Question: How can I edit my Header info fluidcontent_core Extension. I use it instead of the 'normal' CSS_Styled_Content with 'FLUIDPAGES 3.1.2', 'FLUX 7.1.2', 'FLUIDCONTENT 4.1.2', 'FLUIDCONTENT_CORE 4.1.1' and 'VHS 2.1.4' - the latest versions of <URL>.
For example, I need an additional '<div class="text-center">|</div>' for my '<h1>' Header, like this
'''
<div class="text-center">
<h1>{textBla}</h1>
</div>
'''
or change the labels 1,2,3,4,5,6 to Text Strings!?

In further projects I use lib.stdheader / tt_content for this case. But now it's all about FLUID. I've read the Dok, but I'm still helpless .. Thanks for your help.
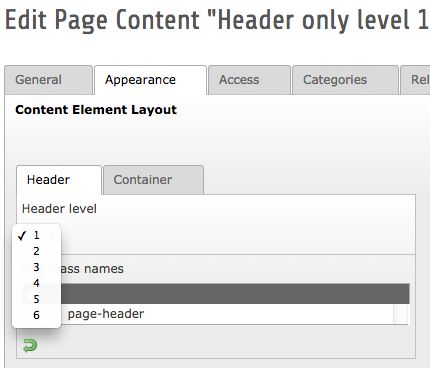
Answer: the templates of content_core are all in the Private dir of the ext. itself.
If you take a look at them, you will see that the headers are rendered from a comma separated string set in the setup.ts and deflated as an array.
You can make your ow array or create your own dropdown with whatever data you like. It is flux based so almost limitless.